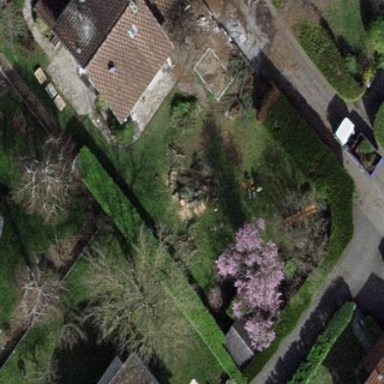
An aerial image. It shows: Garden enclosed by fence.